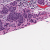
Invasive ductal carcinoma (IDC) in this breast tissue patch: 0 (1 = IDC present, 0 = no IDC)